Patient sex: M
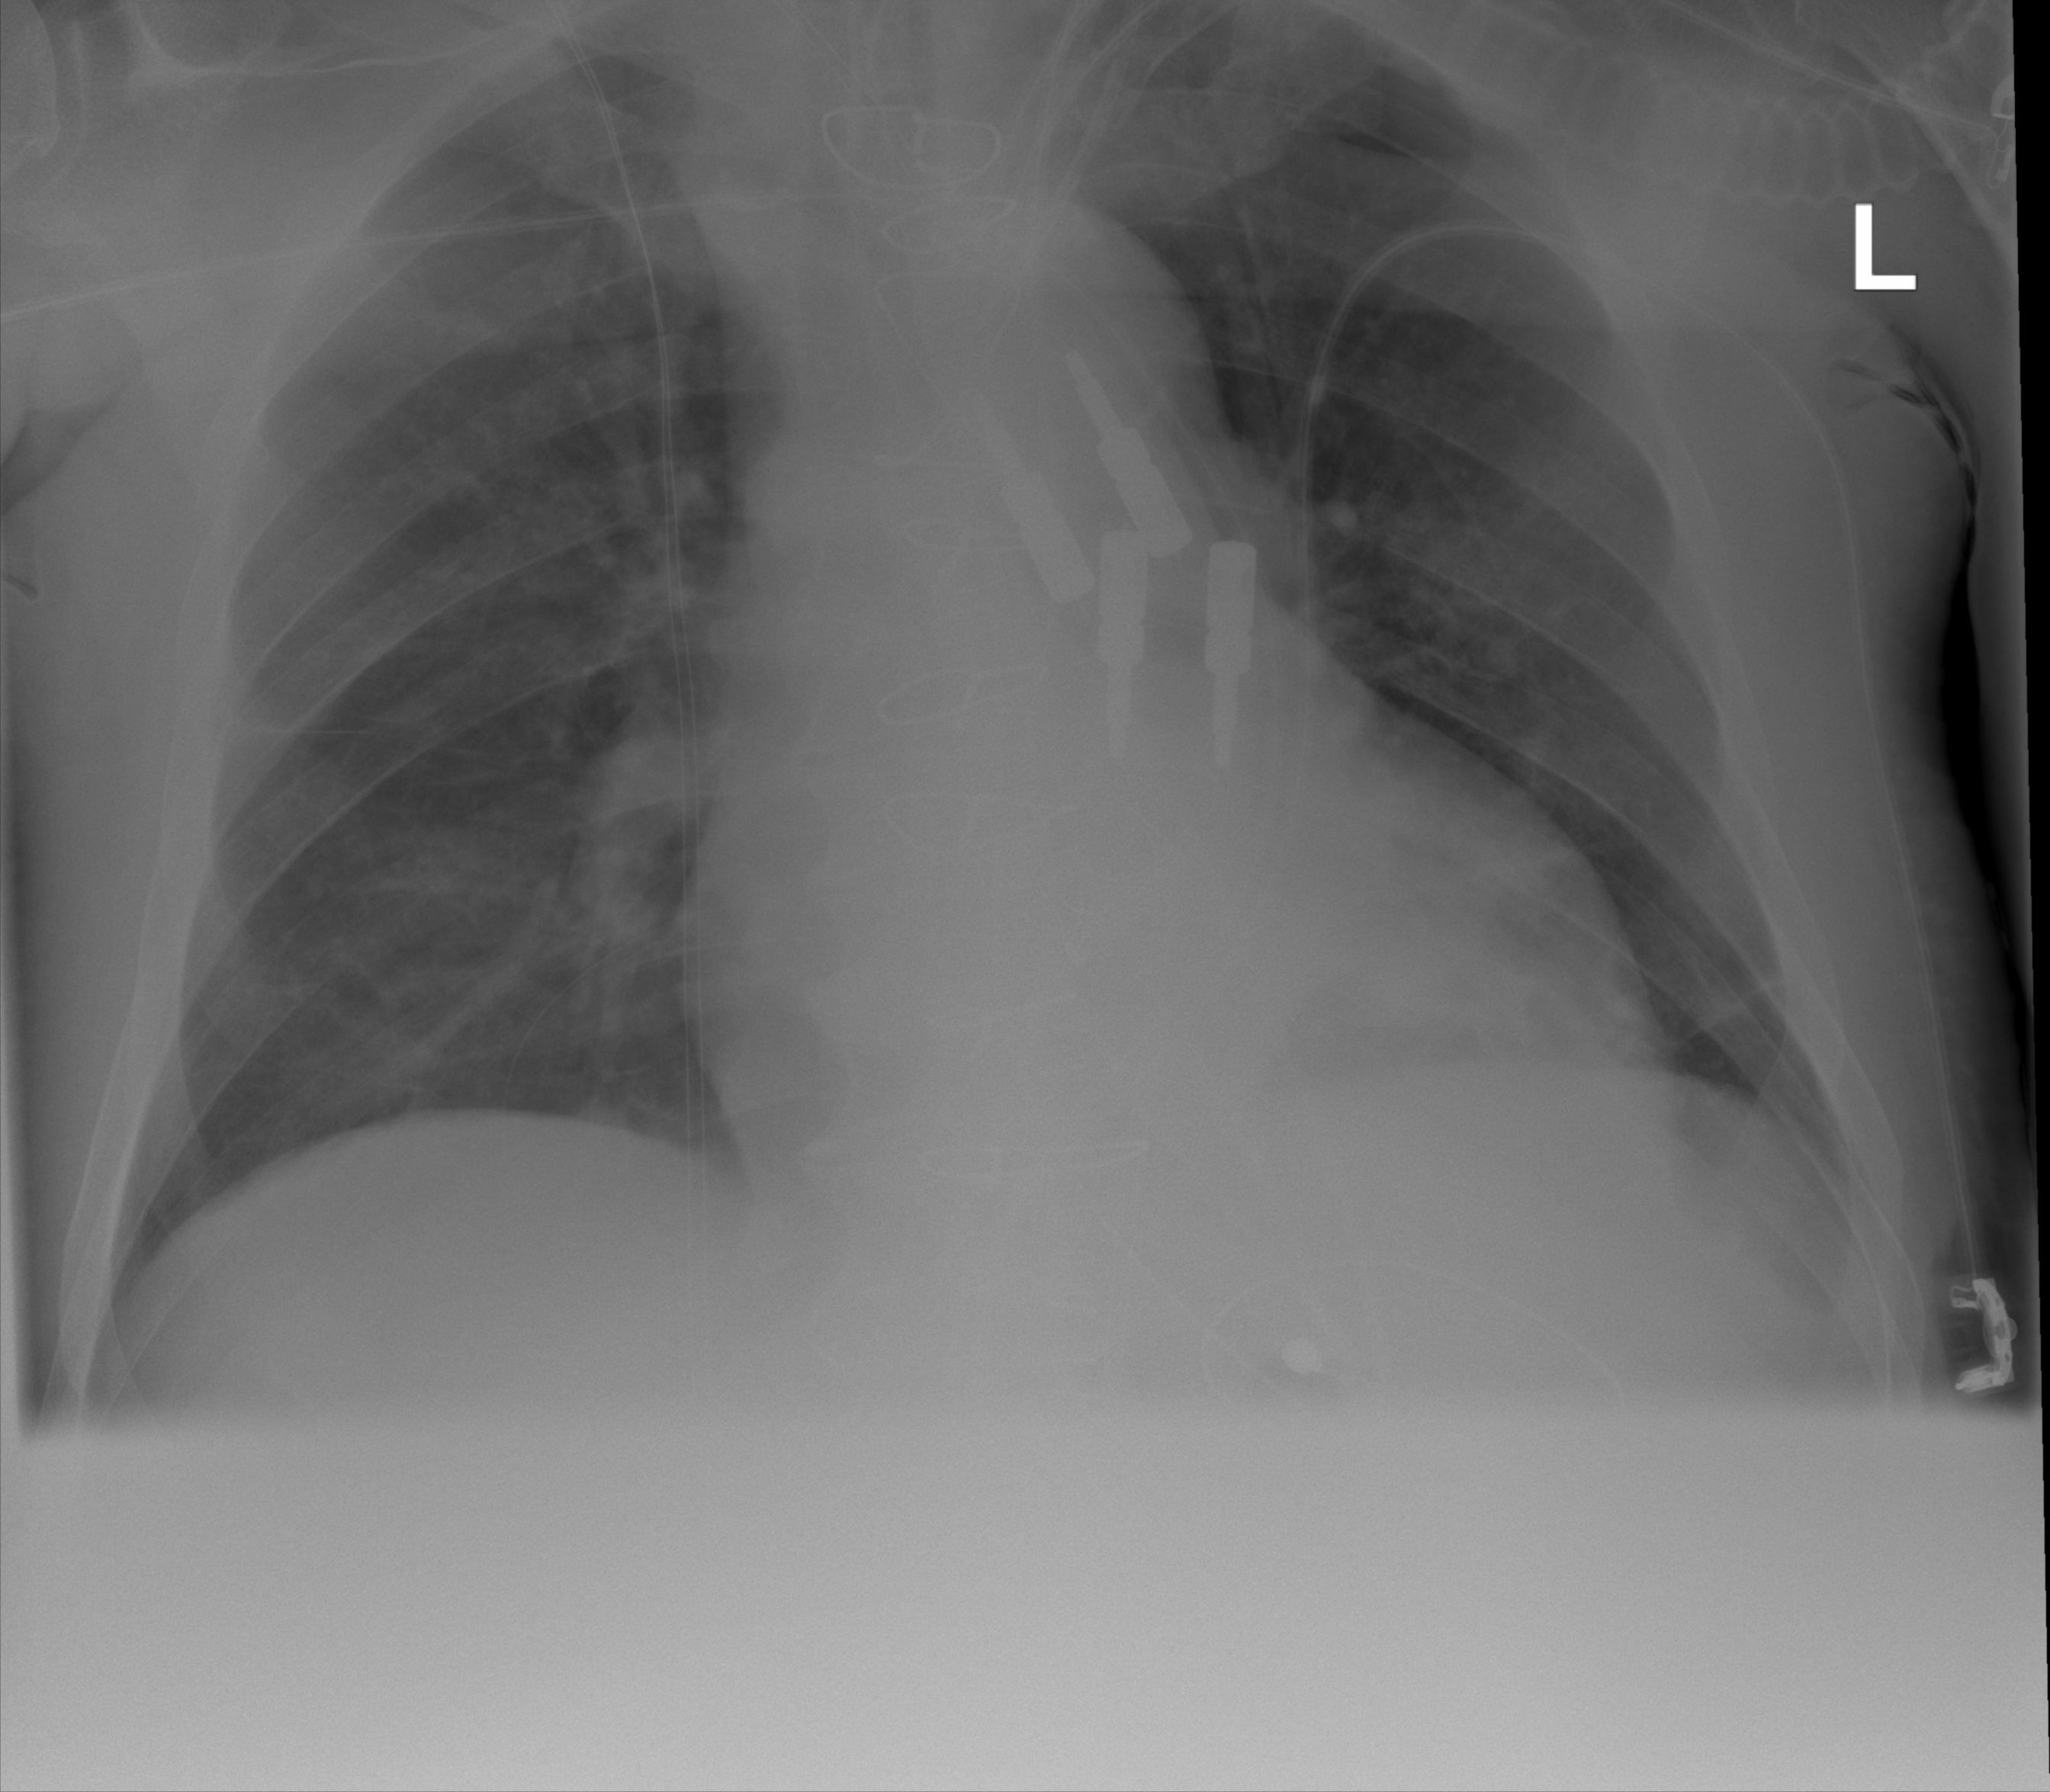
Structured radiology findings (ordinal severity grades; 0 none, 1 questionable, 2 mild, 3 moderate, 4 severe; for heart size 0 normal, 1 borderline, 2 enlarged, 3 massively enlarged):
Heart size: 2
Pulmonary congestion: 0
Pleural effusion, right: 0
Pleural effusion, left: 0
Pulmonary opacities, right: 2
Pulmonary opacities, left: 0
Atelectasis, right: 2
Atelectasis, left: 2